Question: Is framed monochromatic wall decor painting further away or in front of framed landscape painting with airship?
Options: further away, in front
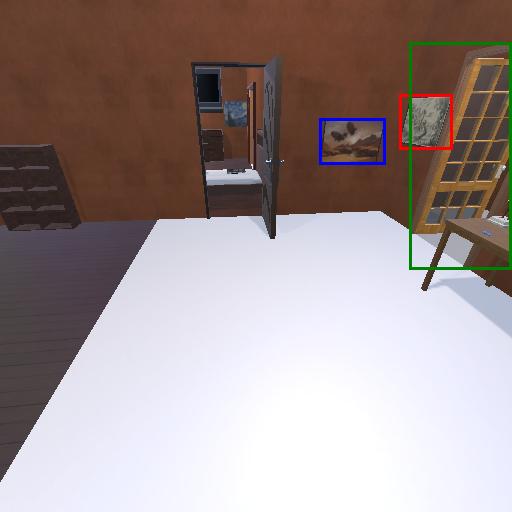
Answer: further away